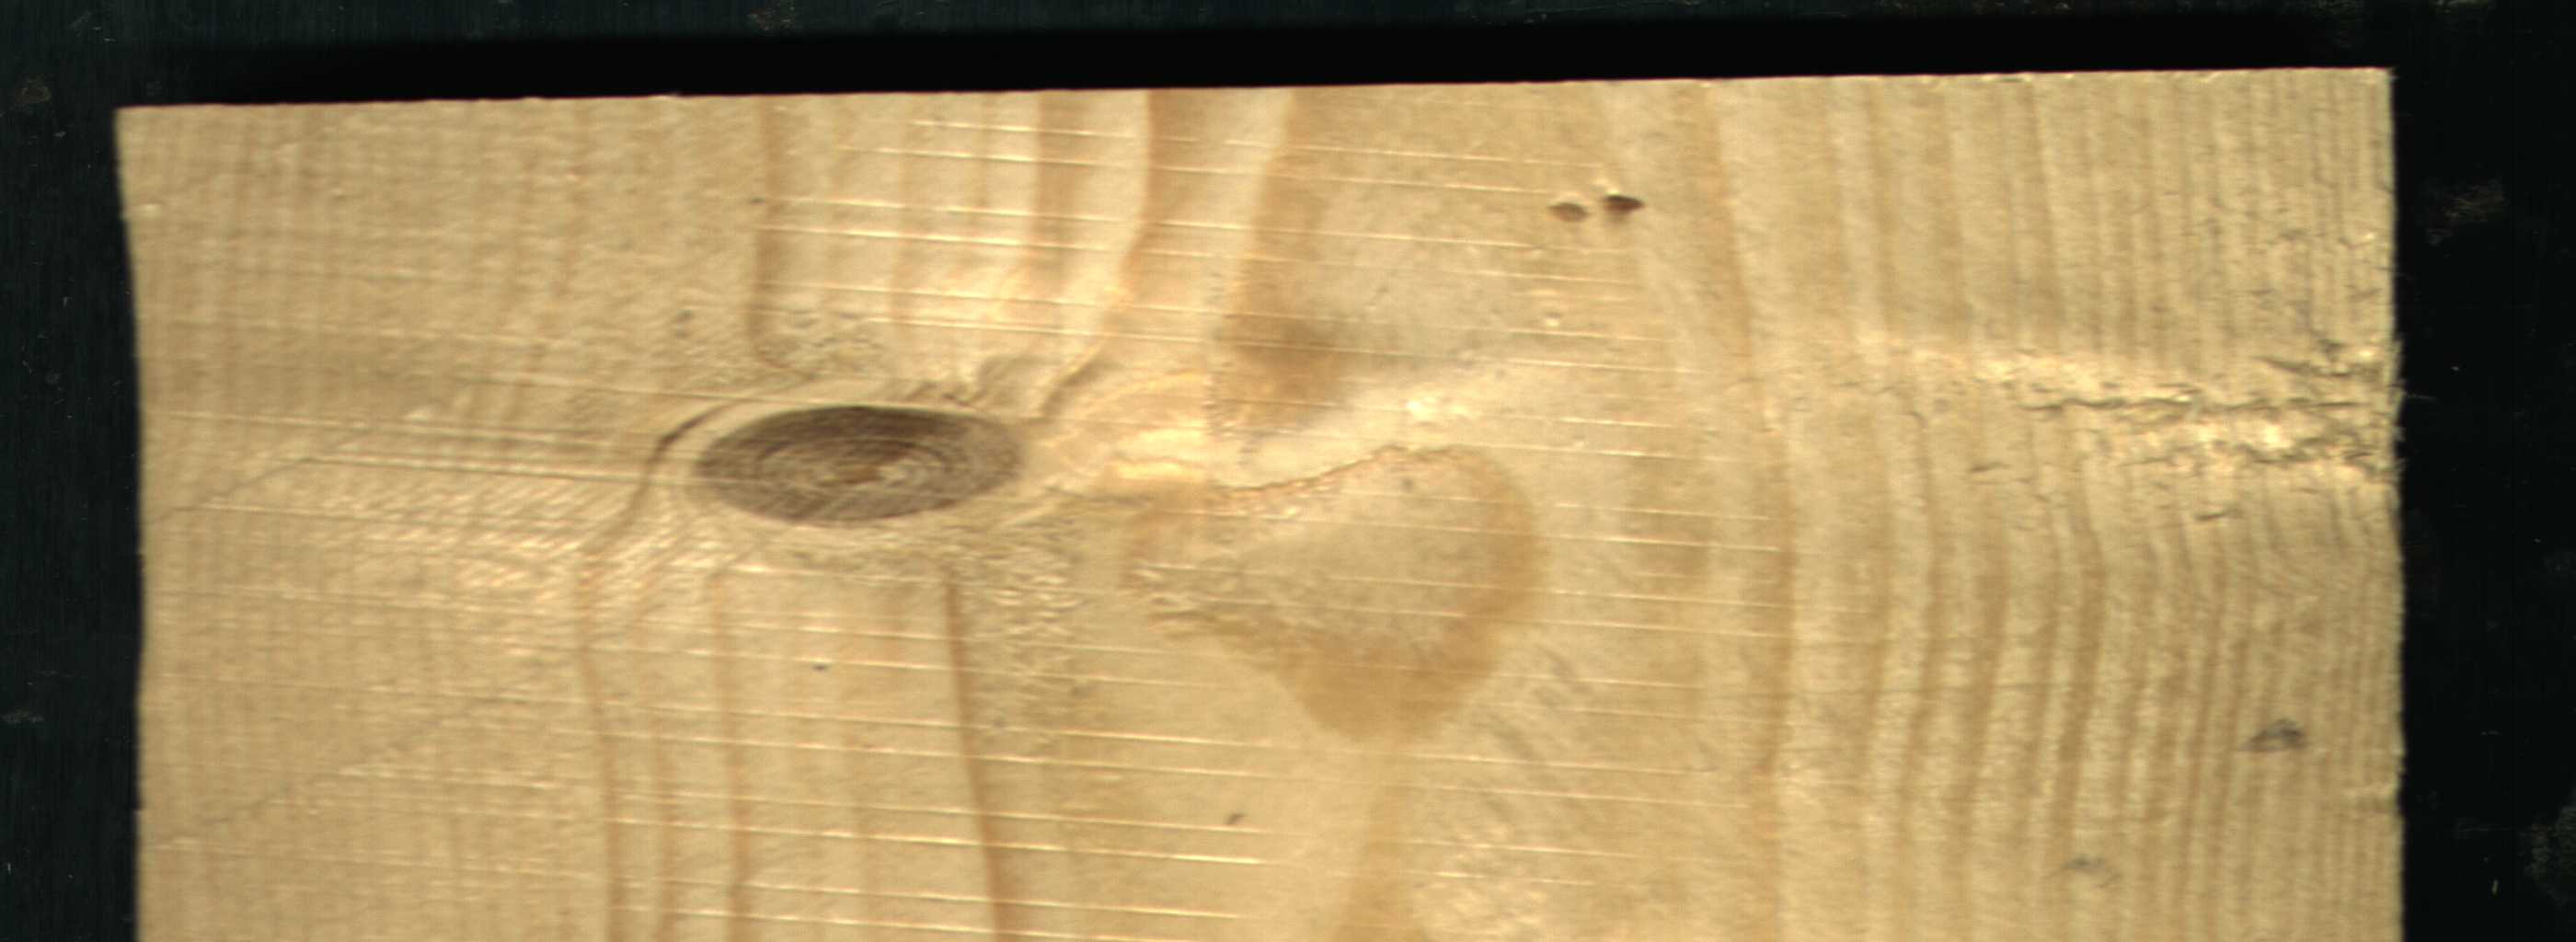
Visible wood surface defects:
Live_Knot
Live_Knot